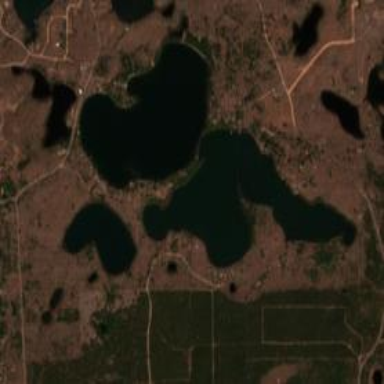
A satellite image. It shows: Serene lake.